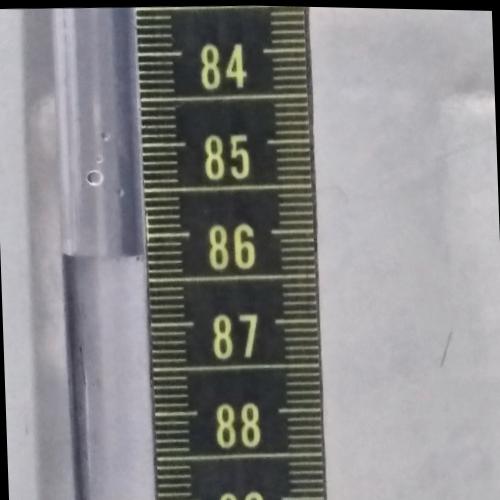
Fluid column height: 86.2 cm